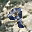
Label: 9